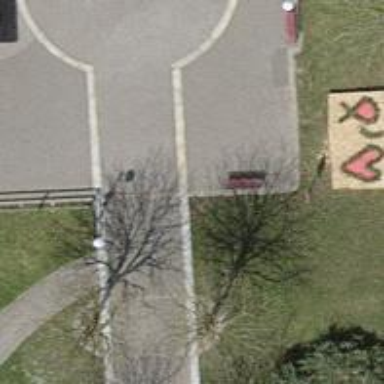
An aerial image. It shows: Bench.